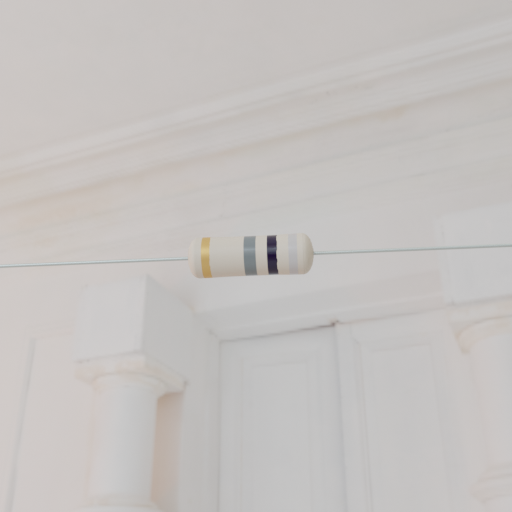
Resistor colour bands (in order): gold, gray, black, silver